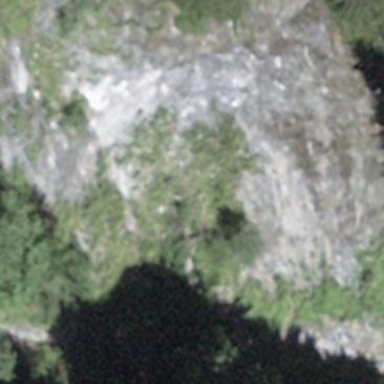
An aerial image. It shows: Natural scree.